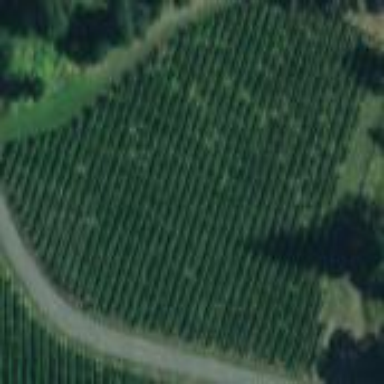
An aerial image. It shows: Vineyard where grapes are grown.